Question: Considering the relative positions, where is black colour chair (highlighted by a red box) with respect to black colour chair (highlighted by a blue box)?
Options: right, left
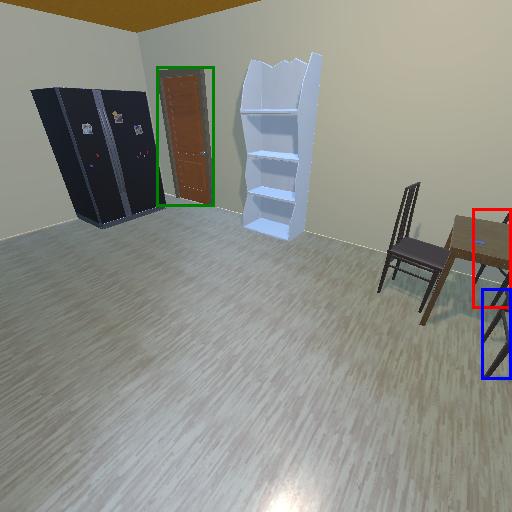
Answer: right